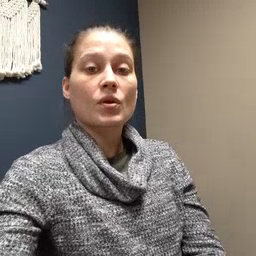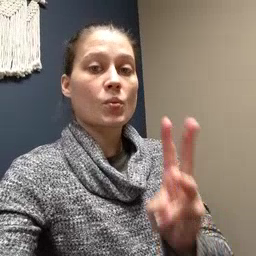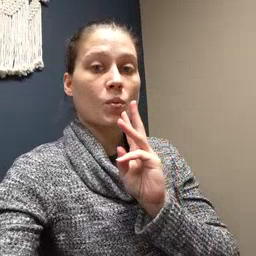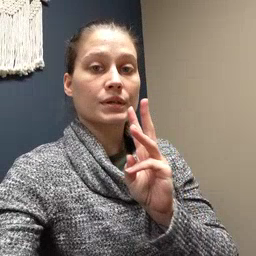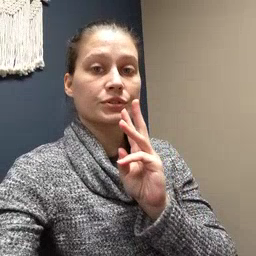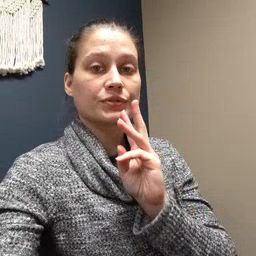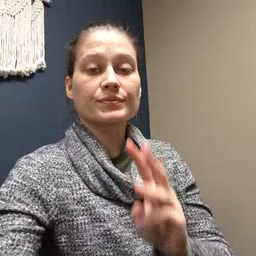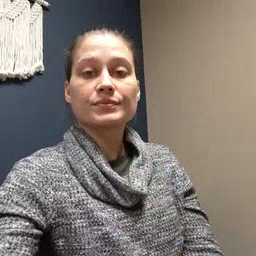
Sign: water